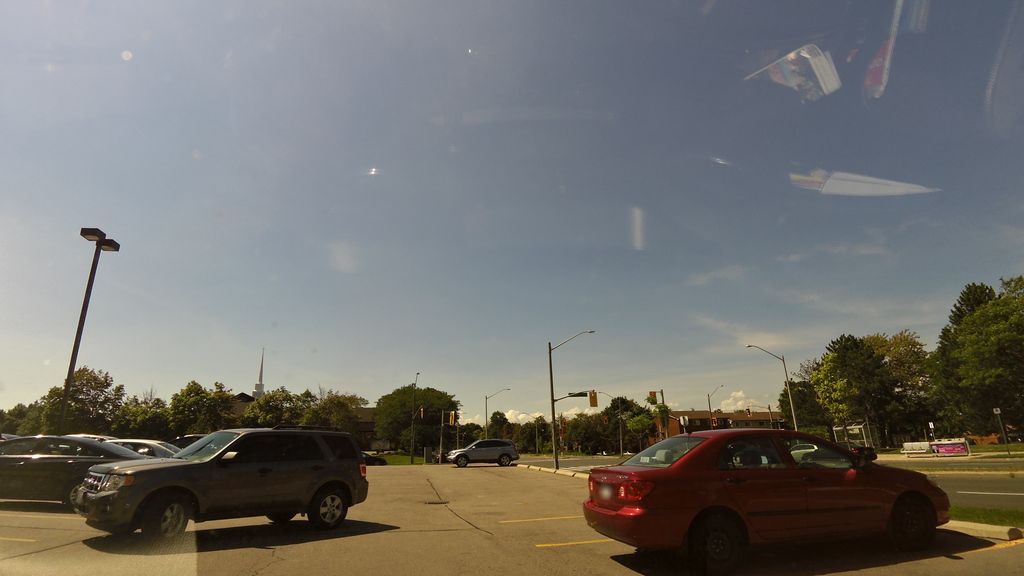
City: hamilton